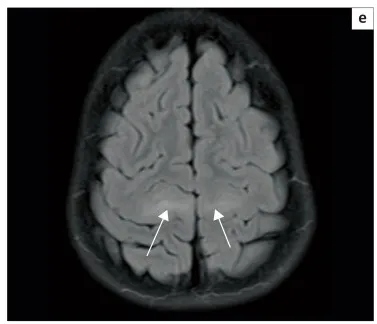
(e) Axial fluid-attenuation inversion recovery (FLAIR) hyperintense white matter radial bands (white arrows).
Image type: radiology (mri)